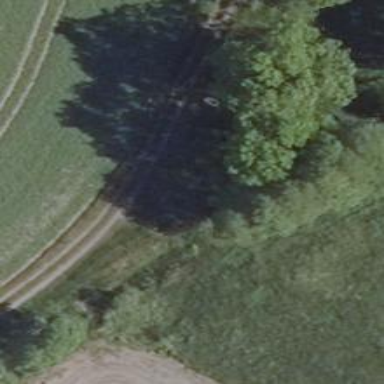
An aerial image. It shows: Row of trees in natural setting.